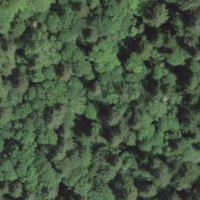
EUNIS habitat code: 43
Species observed at this site:
Astrantia major